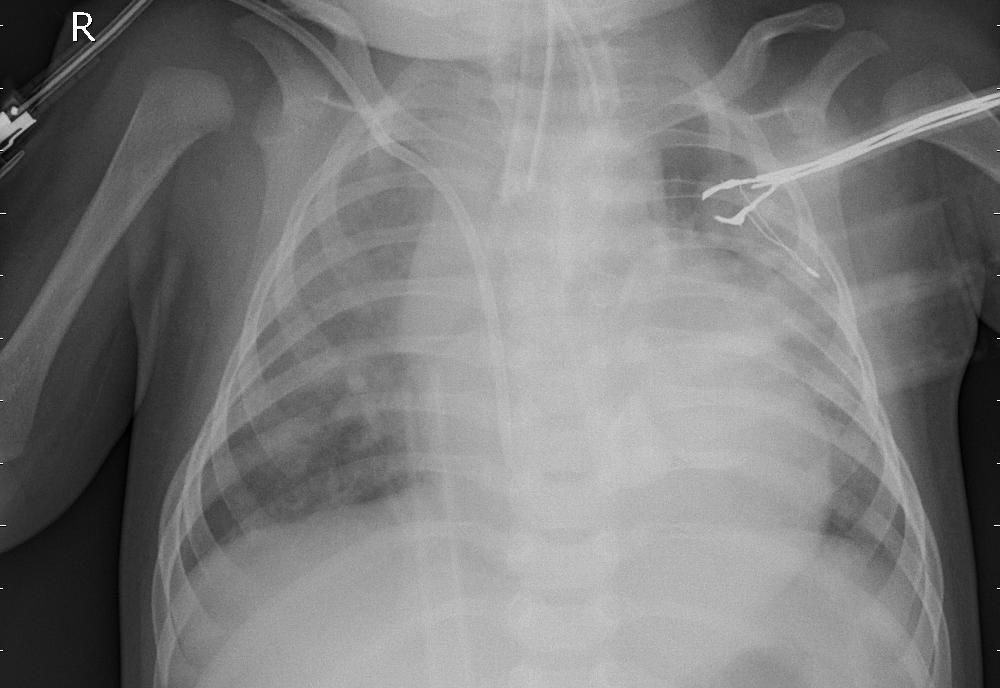
Diagnosis: PNEUMONIA